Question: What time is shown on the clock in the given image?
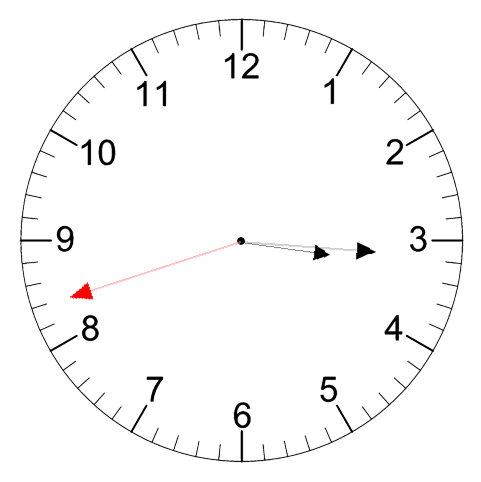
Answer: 03:15:42